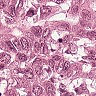
Metastatic tissue present: yes